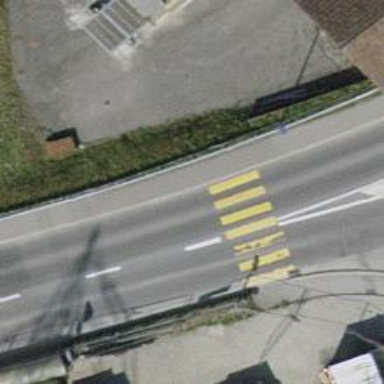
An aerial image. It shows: Marked crossing on the road.